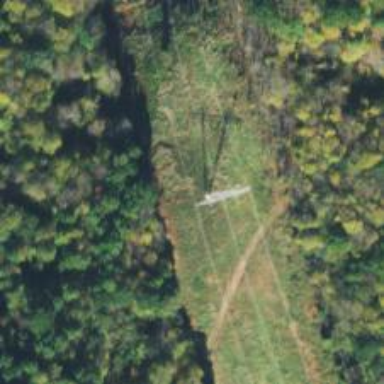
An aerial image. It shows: Lattice structure tower used for power transmission.